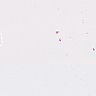
Metastatic tissue present: no